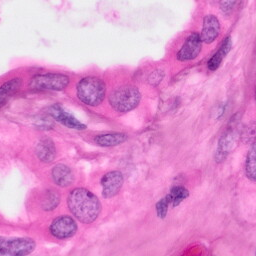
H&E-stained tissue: Pancreatic